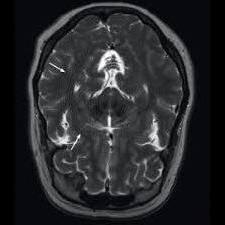
Label: notumor